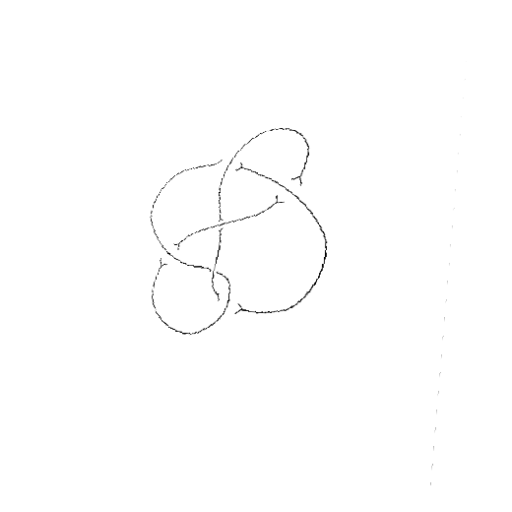
Crossing number: 6